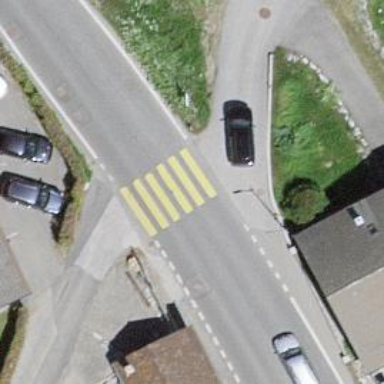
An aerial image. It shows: Crossing on the road.